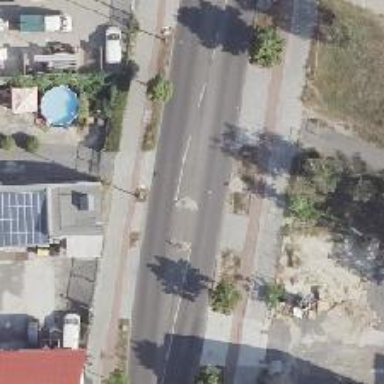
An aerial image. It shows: Uncontrolled crossing on footway with pedestrian island.